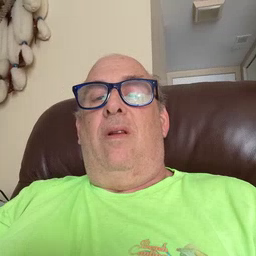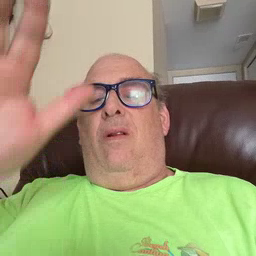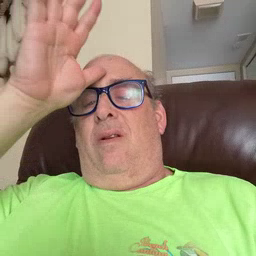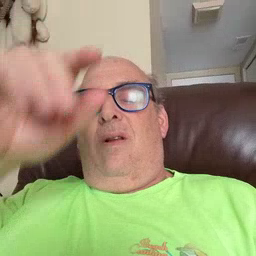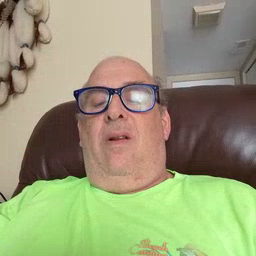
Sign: dad